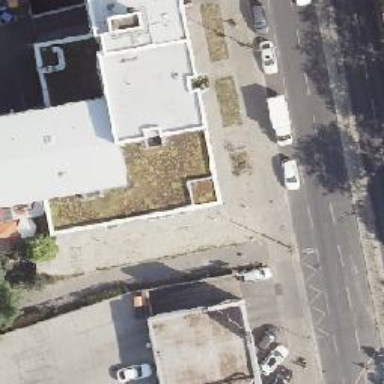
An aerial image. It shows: White building with flat roof made of tar paper.